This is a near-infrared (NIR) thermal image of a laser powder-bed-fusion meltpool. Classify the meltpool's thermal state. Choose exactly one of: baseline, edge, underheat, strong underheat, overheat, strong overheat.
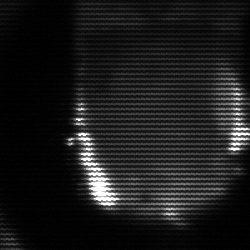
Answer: baseline